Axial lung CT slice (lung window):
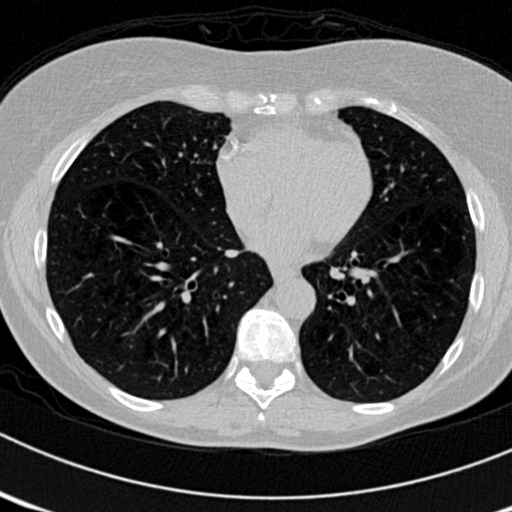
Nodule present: no